The plot is a Hilbert-envelope spectrum of a rotating bearing's acceleration signal, annotated with the bearing's characteristic defect frequencies. Based on the visible evidence, which condition applies: normal, inner_race, outer_race, ball?
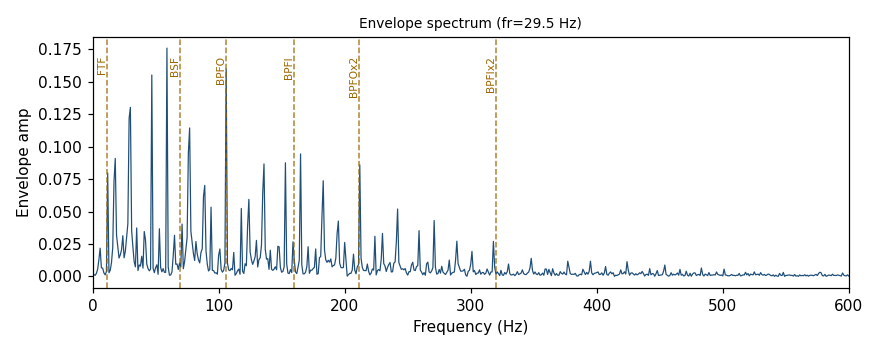
Answer: outer_race